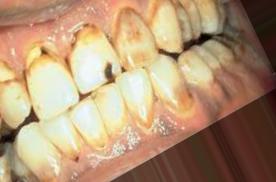
Condition: Tooth Discoloration